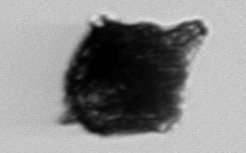
Label: Gonyaulax